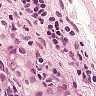
Metastatic tissue present: yes